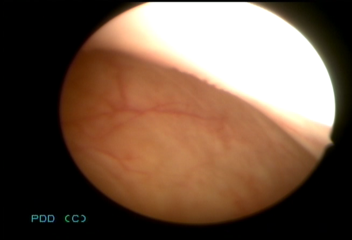
Modality: WLC
Class: Normal mucosa
Bladder cancer association: No